Question: I would really like to make a plot like this one using R. I've experimented with the 'forest()' command from the 'metafor' package but can't seem to create anything comparable. I also have two groups, multiple categorical variables, and percentages - basically, exactly the same kind of data shown in this plot. Could anyone give me suggestions on how to solve the problem using R?

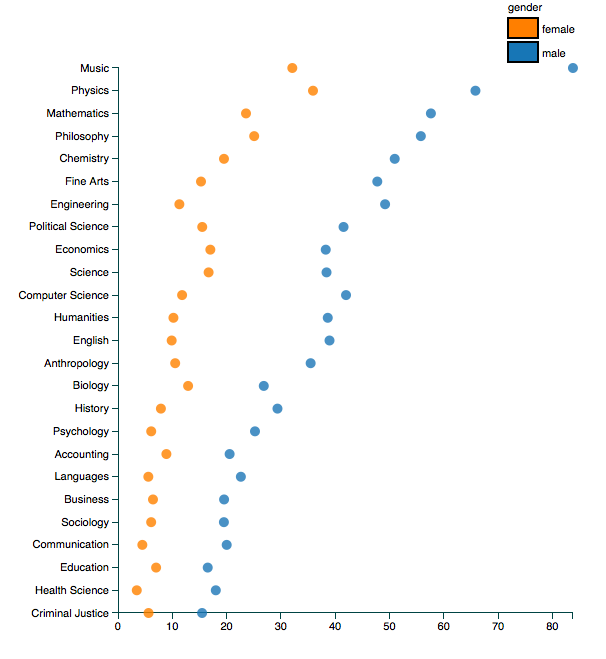
Answer: Using these colours intuitively makes me to suggest the 'ggvis' package that uses exactly those two colours (by default although obviously you can change them) to do this:
Look at the following example:
'''
y <- letters[1:10]
x <- runif(10)
gender <- rep(c('male','female'),5)
df <- data.frame(y,x,gender)
'''
'''
library(ggvis)
df %>% ggvis(x= ~x, y= ~y, fill= ~gender) %>% layer_points()
'''

If you need to remove grid lines to show exactly like the graph you posted you could do the following:
'''
df %>% ggvis(x= ~x, y= ~y, fill= ~gender) %>% layer_points() %>%
add_axis('x', properties= axis_props( grid = list(stroke = 'blank') )) %>%
add_axis('y', properties= axis_props( grid = list(stroke = 'blank') ))
'''